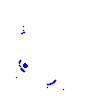
Particle: pion